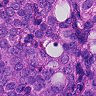
Metastatic tissue present: yes